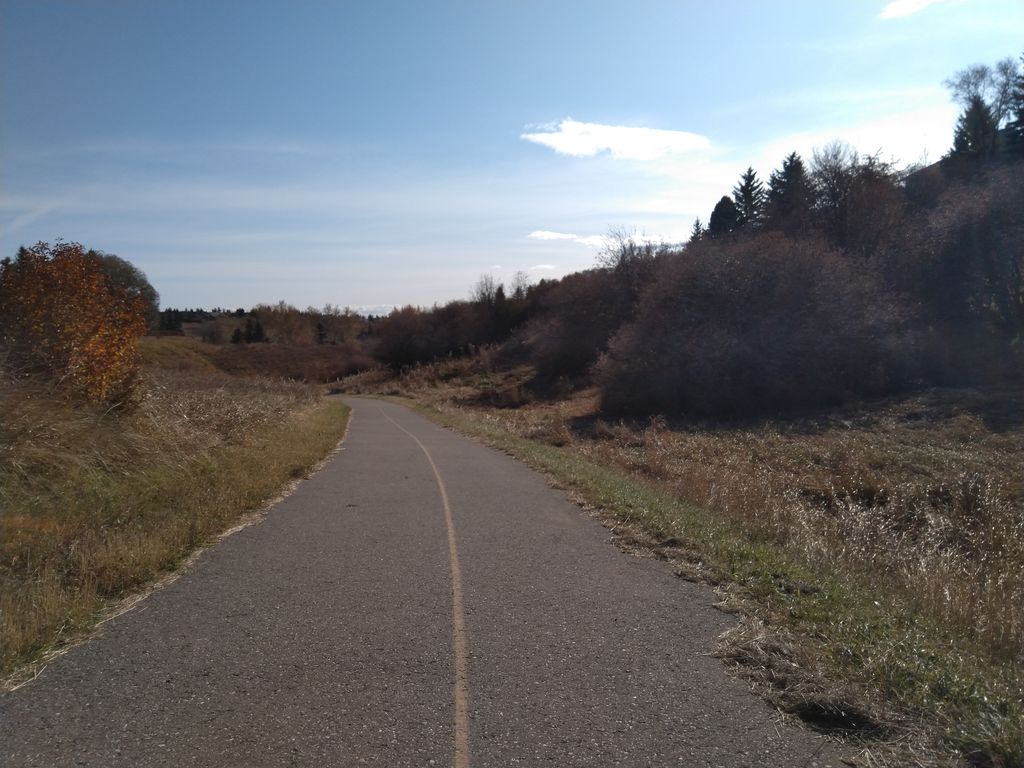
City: calgary